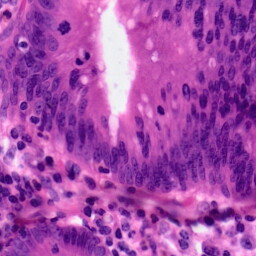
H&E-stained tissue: Pancreatic